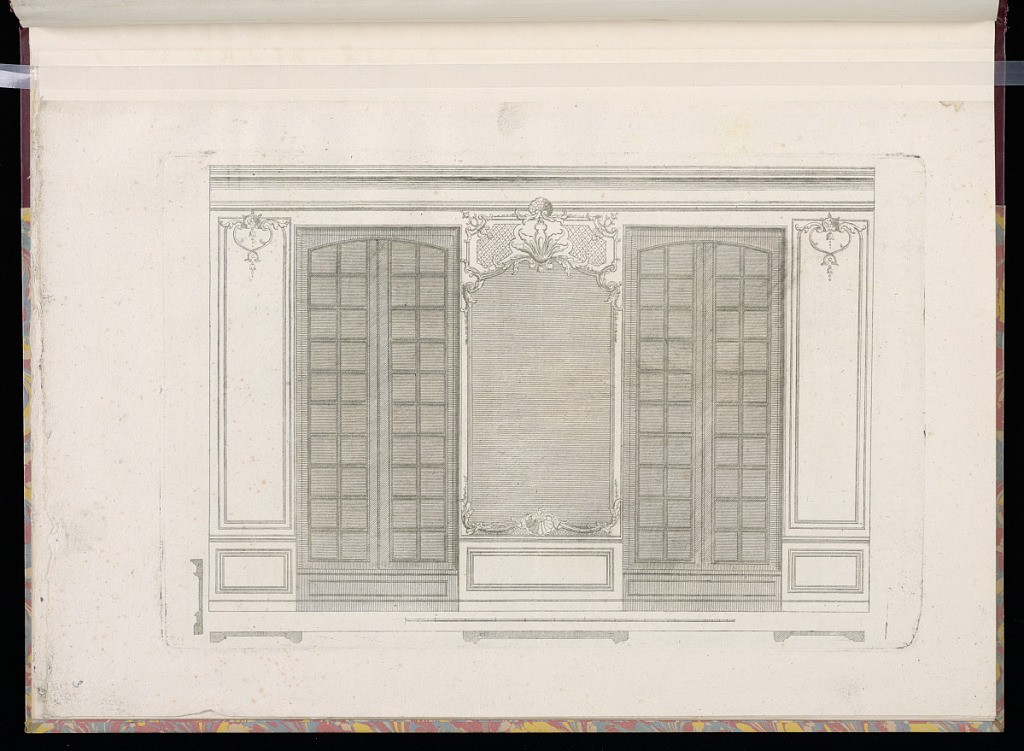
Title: Wall Elevation with Windows and a Mirror
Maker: Étienne Charpentier, French, 1707 – after 1792
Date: mid- 18th century
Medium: Etching and engraving on laid paper
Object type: Print
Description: An interior wall elevation with ornamental rococo paneling with a central mirror and windows on either side. The mirror is framed by acanthus leaf and shell motifs, c-scrolls, fleurons, and diaper pattern above with a large central fleuron formed of plumes and below with a shell. Large windows or doors on either side without any fixtures, made up of small square panels of glass set into the frames. On either side of the doors, long vertical panels with ornament in the upper section of acanthus leaves, fleurons, and c-srolls. A plain dado level below the panels and the mirror.  Below the elevation is a scale and four outlines of the wall paneling, as seen from above, illustrating the shape and depth of the carving.